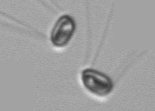
Label: Chaetoceros